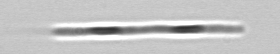
Label: Leptocylindrus